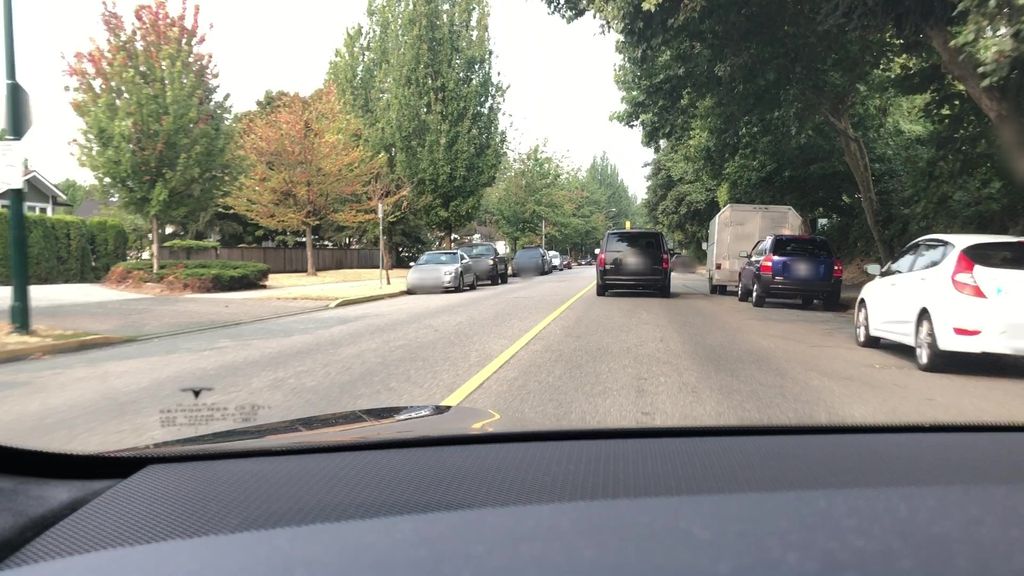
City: vancouver